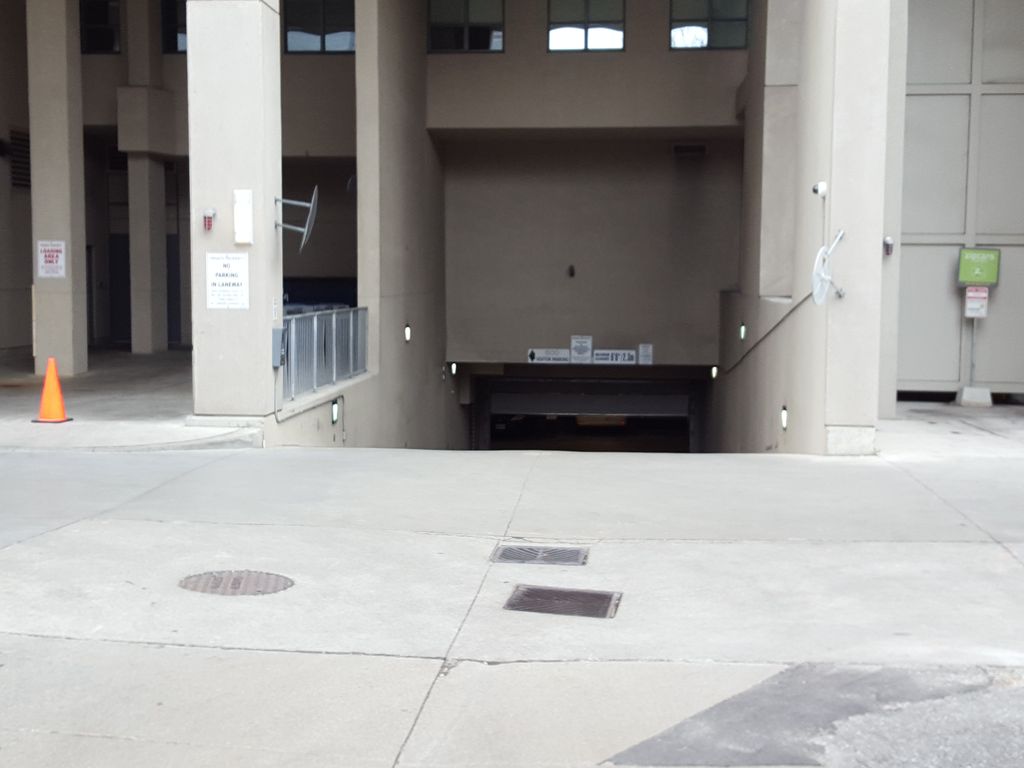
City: toronto